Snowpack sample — Buffalo Mountain, Silverthorne, Colorado, USA (1/25/25, 10:11 AM MST)
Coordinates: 39.6222, -106.1139
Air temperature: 22 °F
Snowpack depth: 110 cm
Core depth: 40 cm
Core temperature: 46.4 °F
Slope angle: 12°, slope face: 102°
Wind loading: high
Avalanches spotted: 0
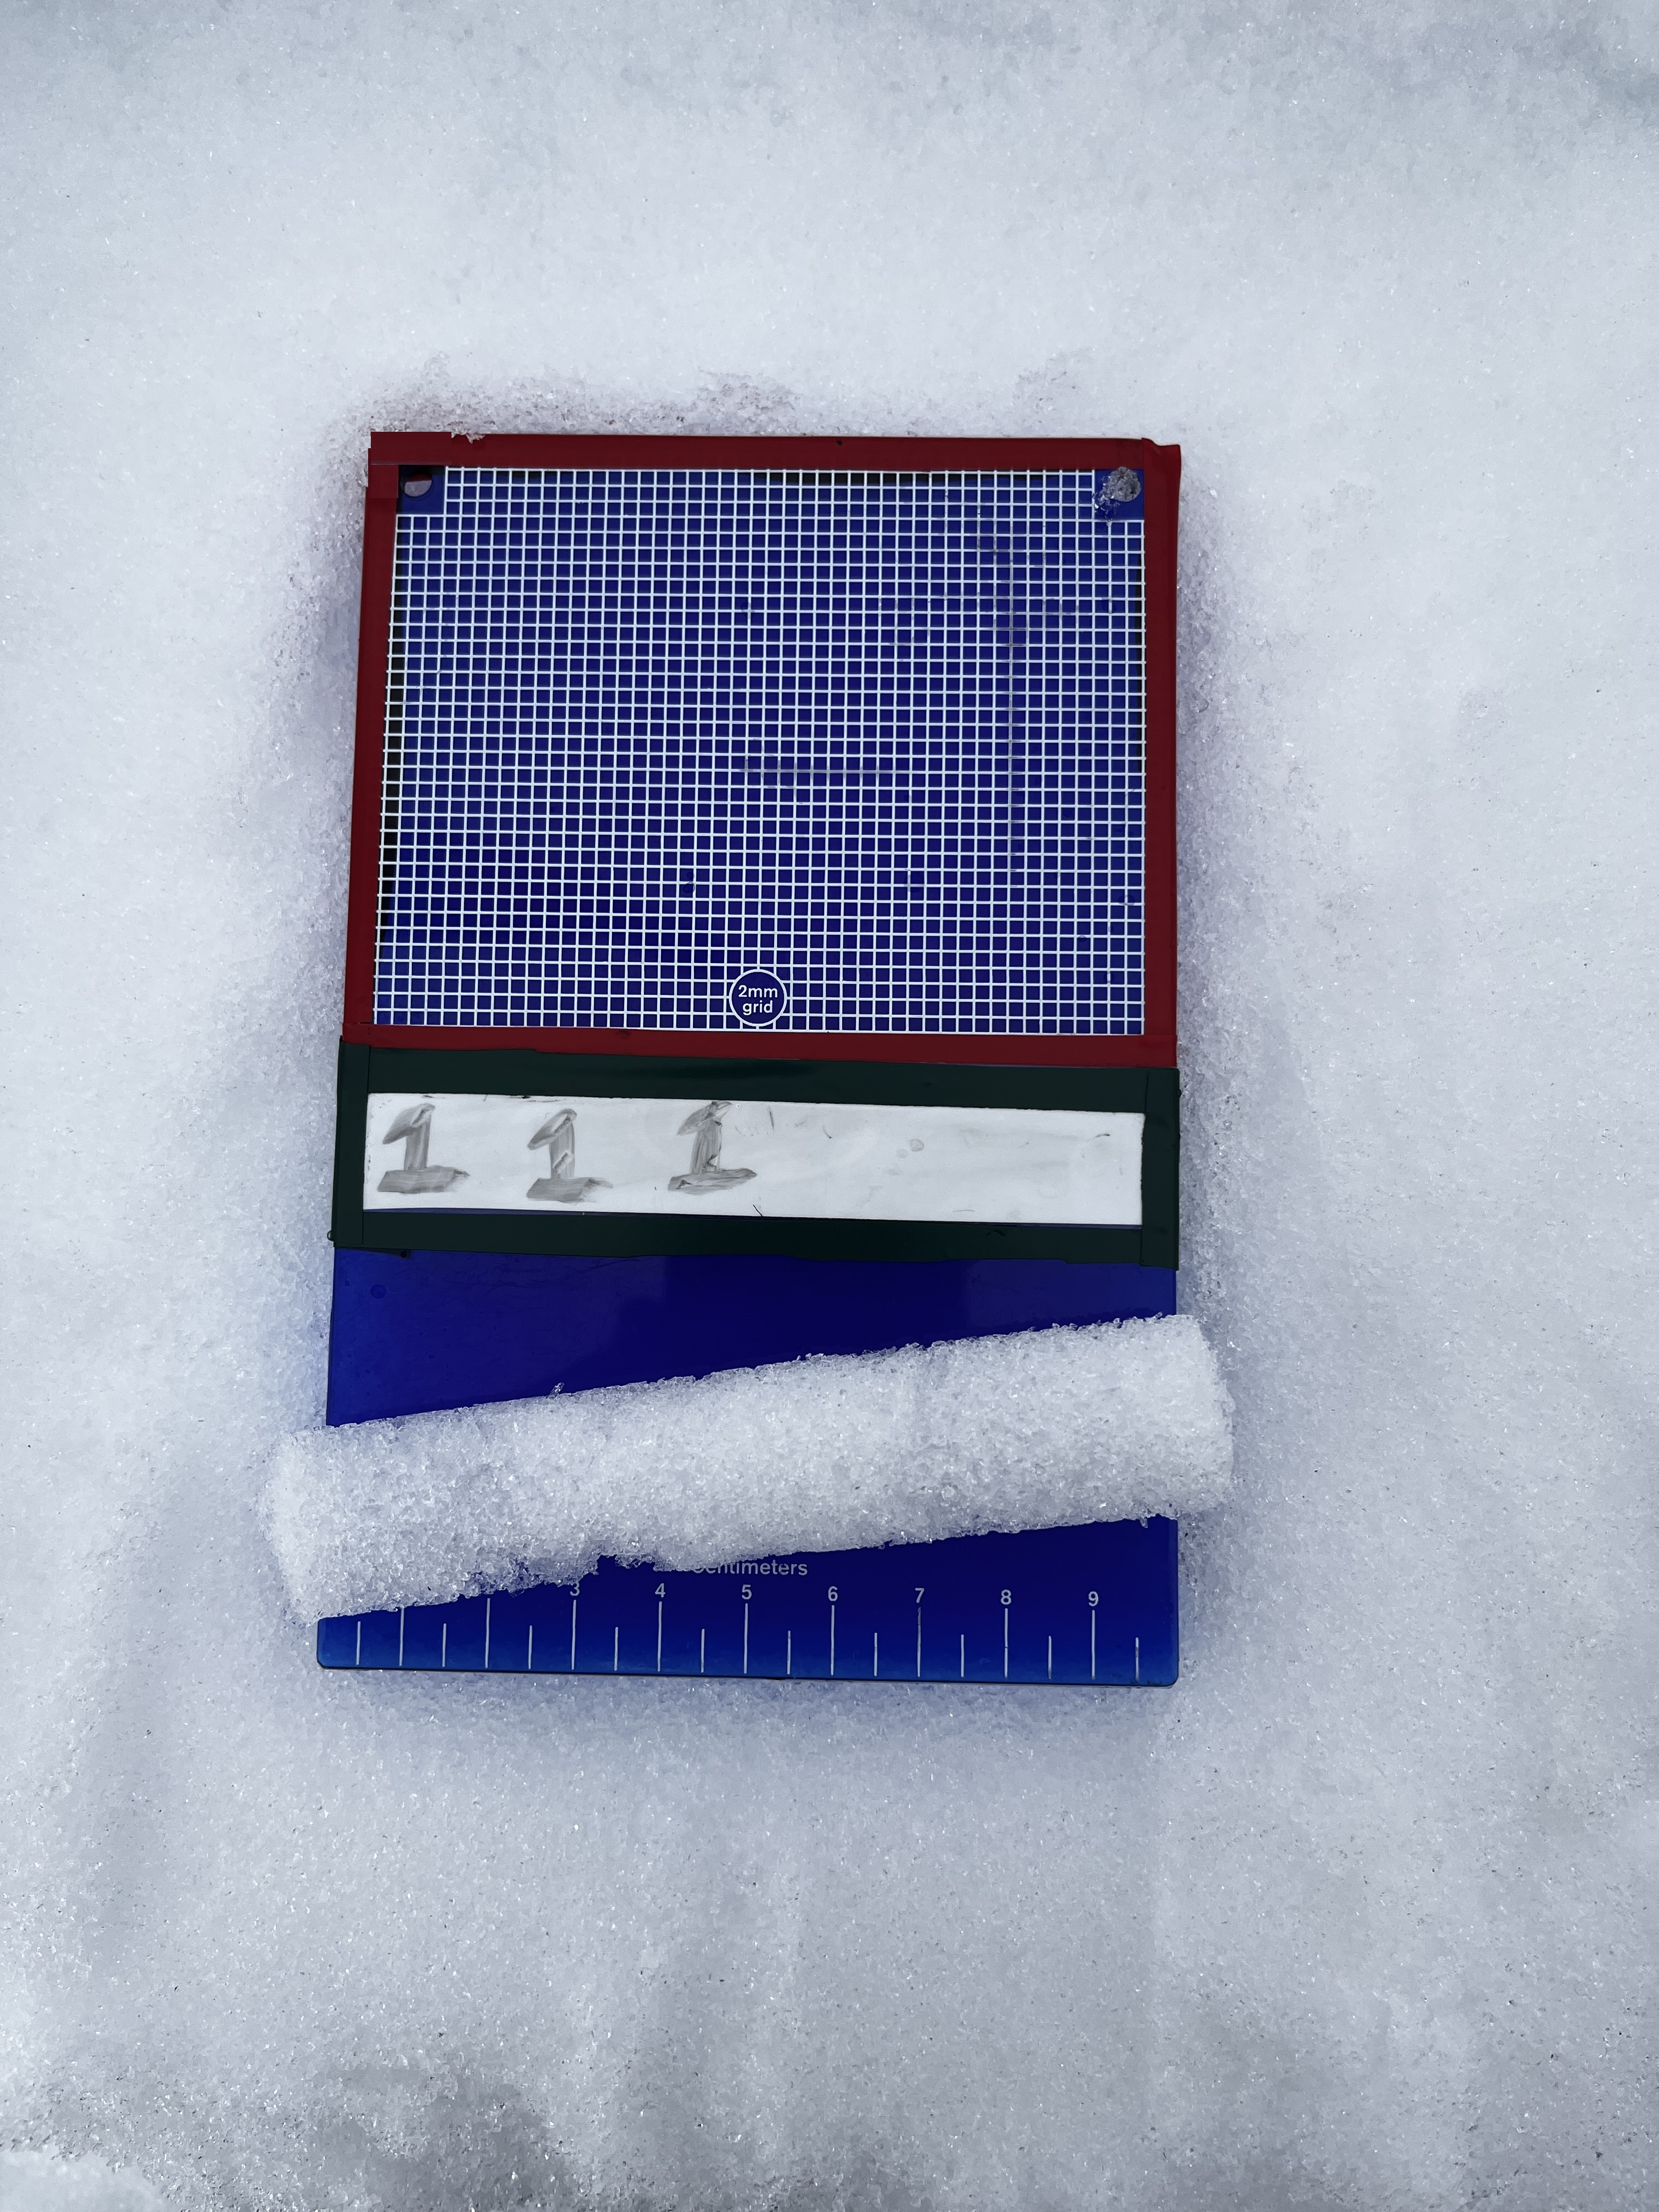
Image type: crystal_card
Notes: No avalanches nearby, collected on the outskirts of a fire break 15 meters from the treeline, on way to Buffalo and Red Mountain